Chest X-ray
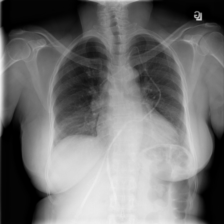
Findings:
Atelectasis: negative
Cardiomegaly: negative
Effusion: negative
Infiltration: negative
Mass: negative
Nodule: negative
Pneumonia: negative
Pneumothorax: negative
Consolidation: negative
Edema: negative
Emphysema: negative
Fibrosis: negative
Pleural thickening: negative
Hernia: negative